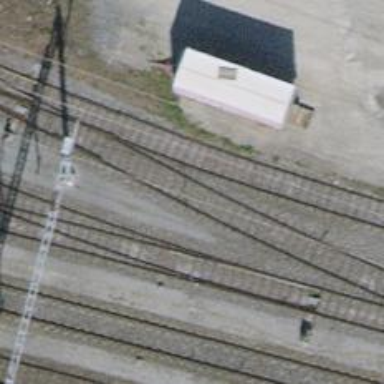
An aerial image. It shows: Railway yard with electrified contact lines.